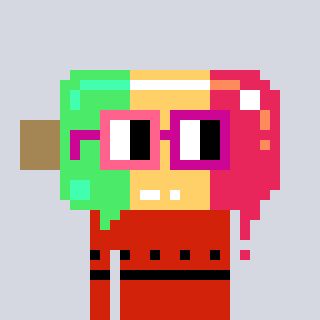
a pixel art character with square pink and red glasses, a icepop-shaped head and a red-colored body on a cool background